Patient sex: M
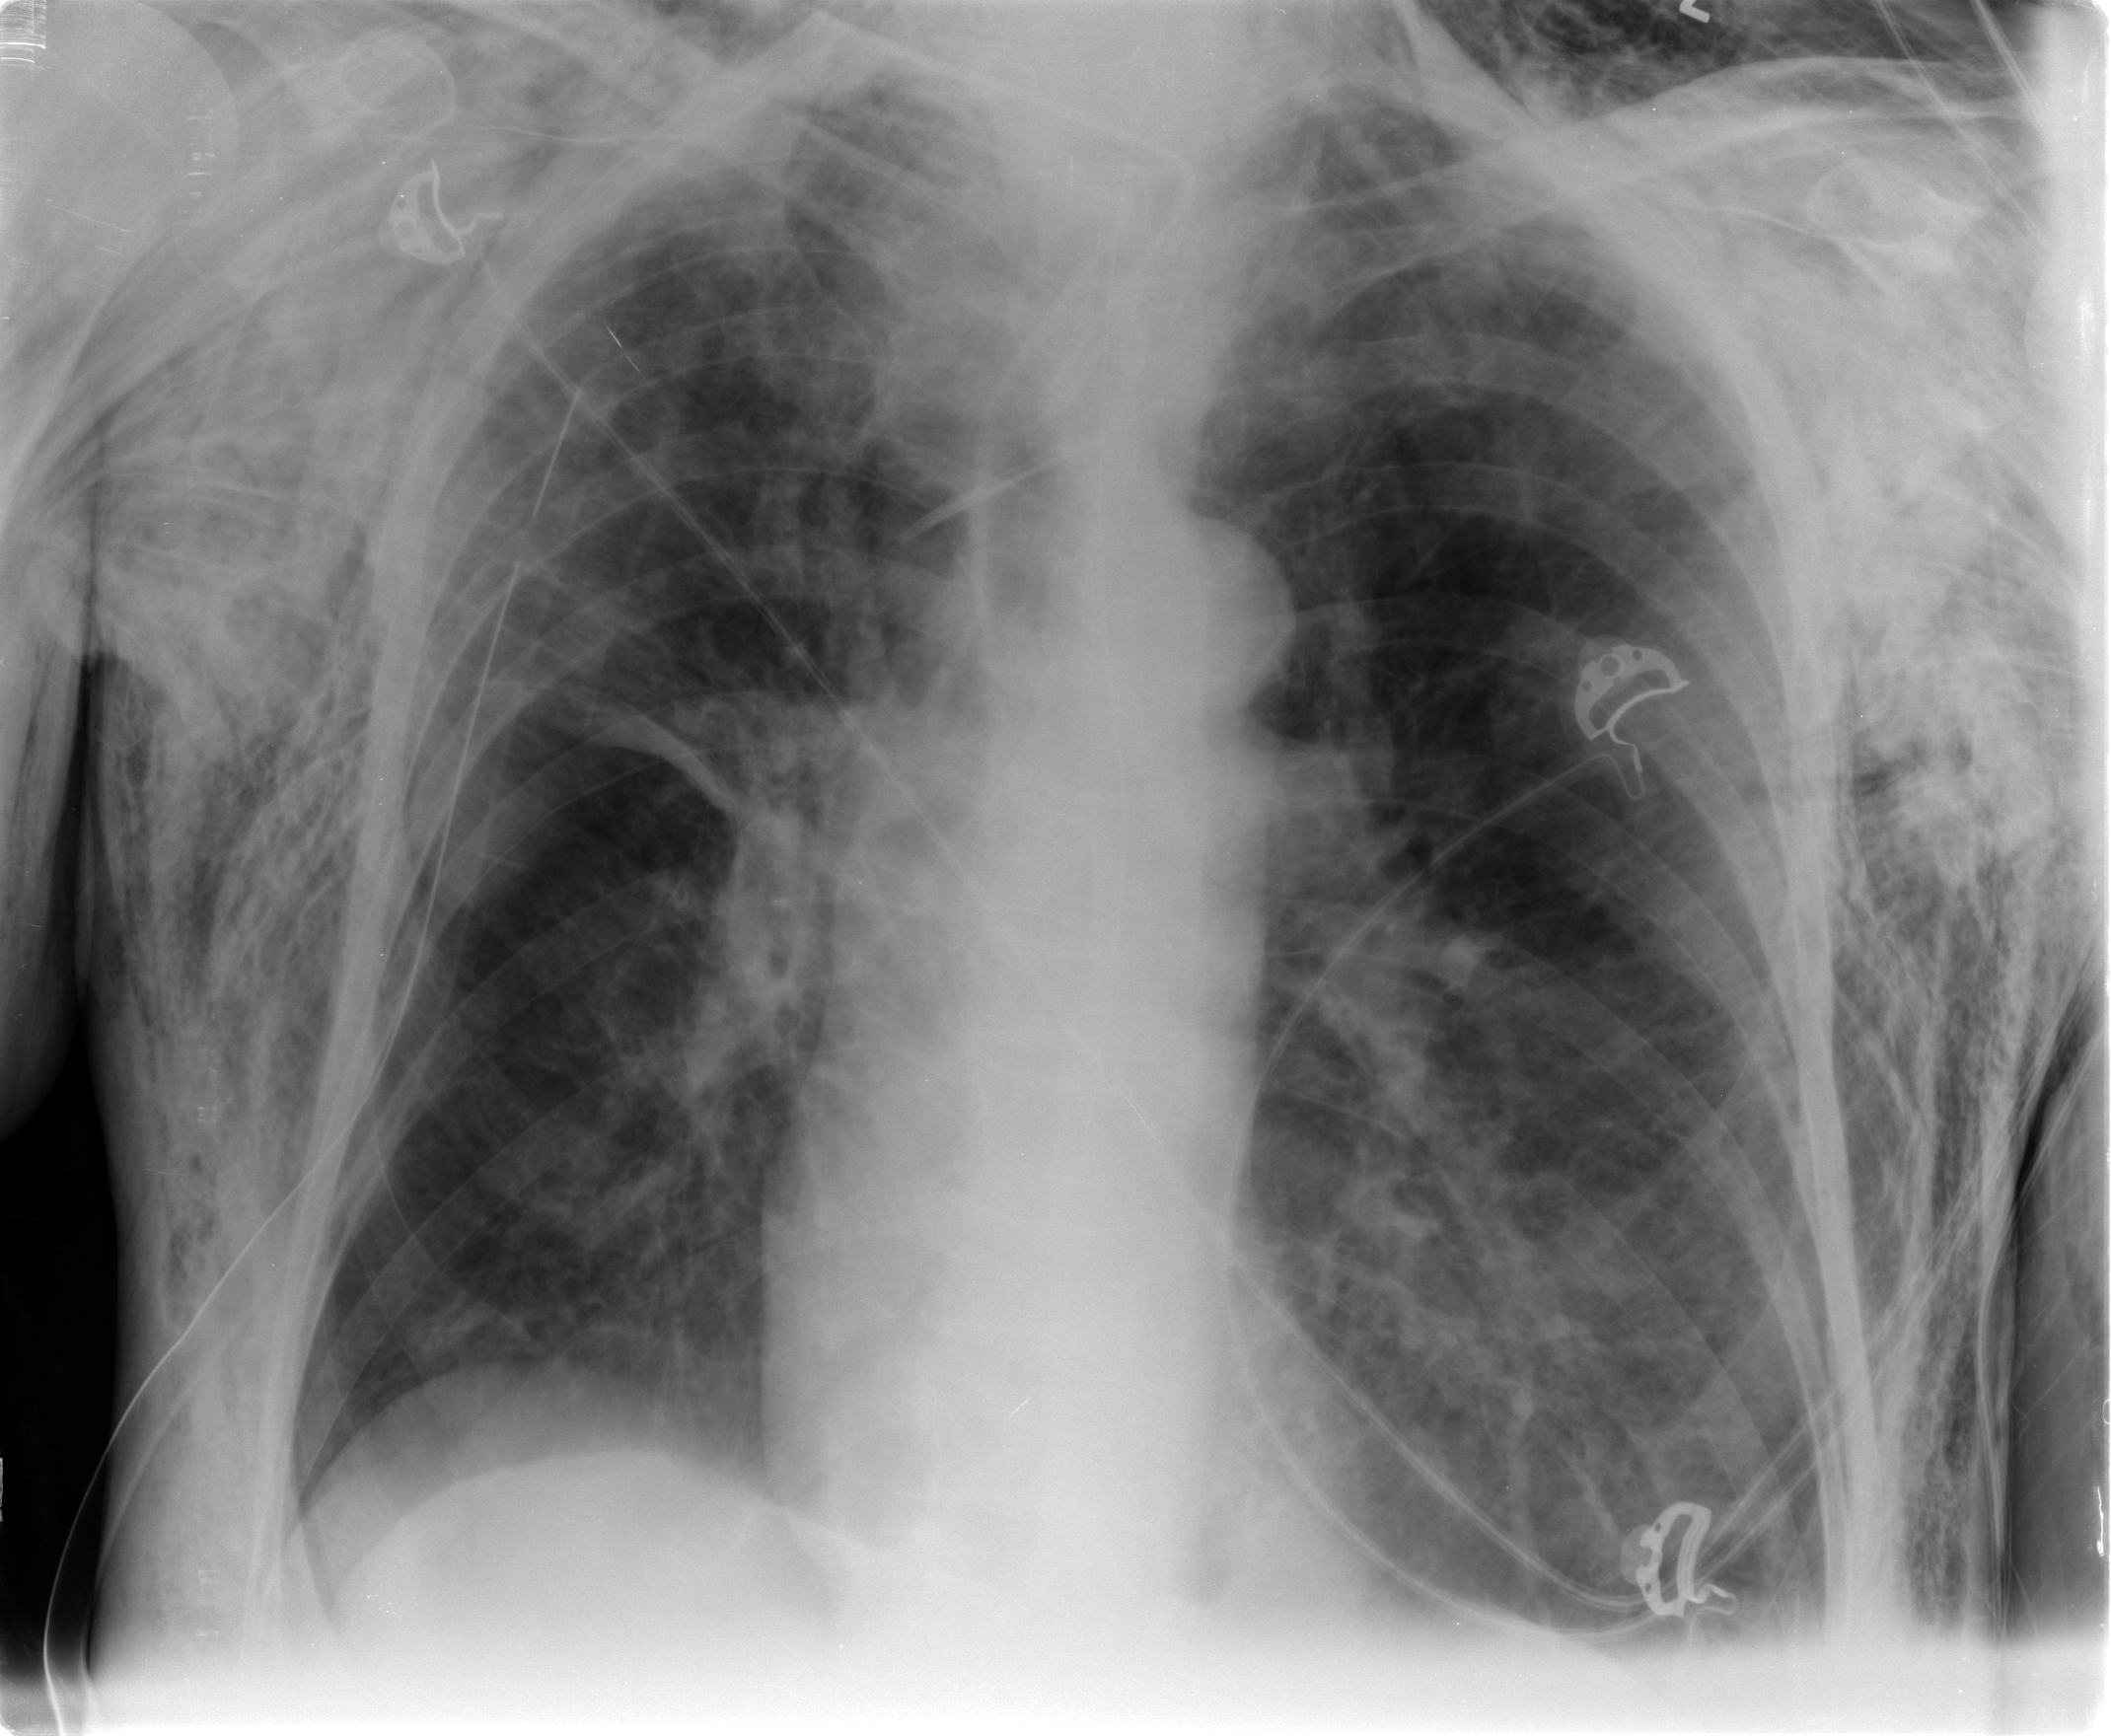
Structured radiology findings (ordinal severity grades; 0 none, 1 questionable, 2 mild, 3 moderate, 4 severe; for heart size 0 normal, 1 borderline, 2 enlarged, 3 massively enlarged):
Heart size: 0
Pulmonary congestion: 0
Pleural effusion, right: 0
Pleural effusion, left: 0
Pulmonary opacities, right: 2
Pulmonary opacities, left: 2
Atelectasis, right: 3
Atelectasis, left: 2